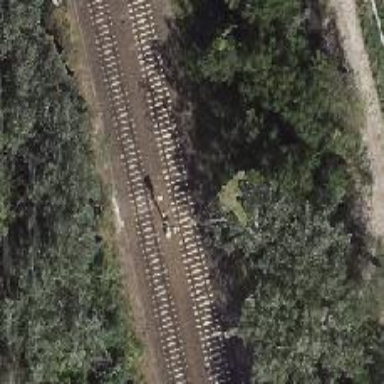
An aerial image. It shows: Railway signal.